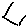
Label: hexagon